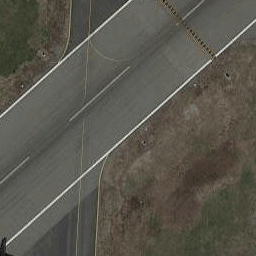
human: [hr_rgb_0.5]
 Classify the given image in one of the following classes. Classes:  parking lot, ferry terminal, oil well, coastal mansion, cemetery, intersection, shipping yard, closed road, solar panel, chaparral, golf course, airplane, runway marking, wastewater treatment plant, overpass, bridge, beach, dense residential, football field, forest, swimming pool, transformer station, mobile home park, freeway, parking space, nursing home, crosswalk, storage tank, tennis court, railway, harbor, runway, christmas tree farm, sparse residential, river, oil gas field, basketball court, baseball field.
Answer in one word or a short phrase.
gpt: runway